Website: macys
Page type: customer-info-address
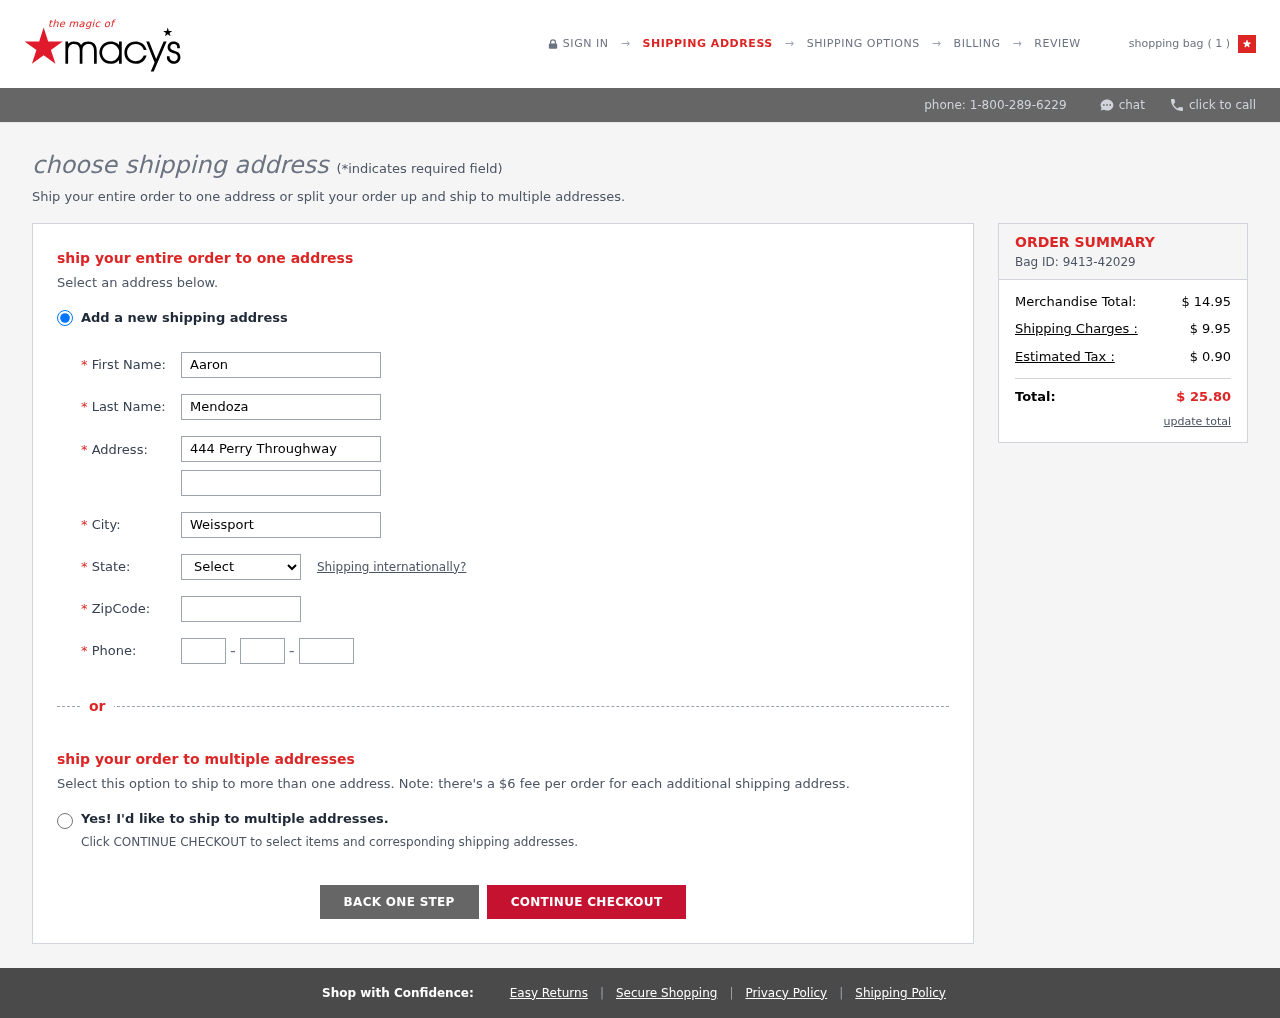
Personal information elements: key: PII_CITY
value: Weissport
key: PII_FIRSTNAME
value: Aaron
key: PII_LASTNAME
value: Mendoza
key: PII_PHONE_AREA
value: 693
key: PII_PHONE_PREFIX
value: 695
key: PII_PHONE_SUFFIX
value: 1455
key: PII_POSTCODE
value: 94054
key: PII_STATE_ABBR
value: TX
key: PII_STREET
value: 444 Perry Throughway
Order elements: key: ORDER_NUM_ITEMS
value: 1
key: ORDER_ID
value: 9413-42029
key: ORDER_SUBTOTAL
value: $ 14.95
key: ORDER_SHIPPING_COST
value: $ 9.95
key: ORDER_TAX
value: $ 0.90
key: ORDER_TOTAL
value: $ 25.80